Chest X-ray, AP view. Patient: 74 years old, sex F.
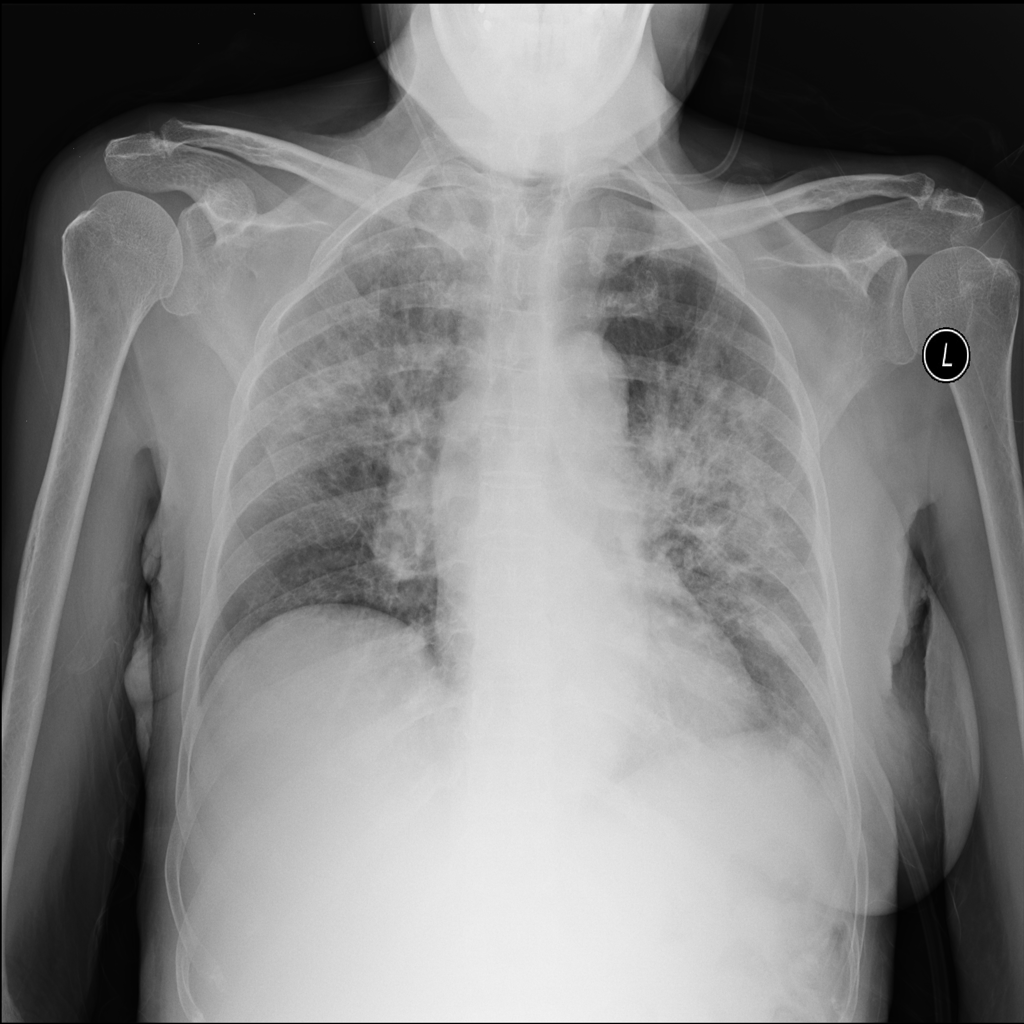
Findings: Infiltration